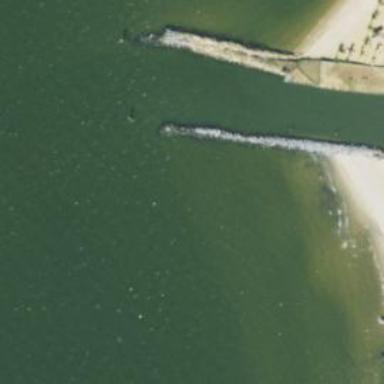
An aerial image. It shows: Breakwater structure.